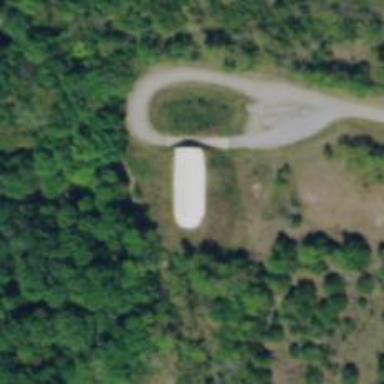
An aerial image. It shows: Military bunker for protection and defense.